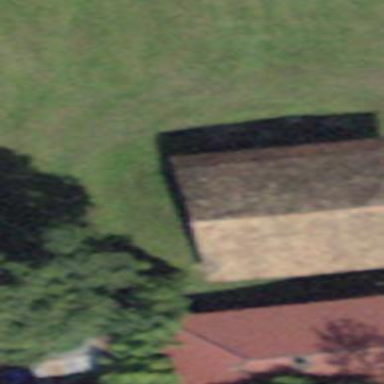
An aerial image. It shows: Rural barn.